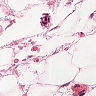
Metastatic tissue present: no